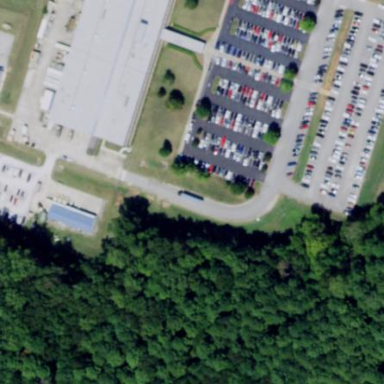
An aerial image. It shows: Parking space is available.